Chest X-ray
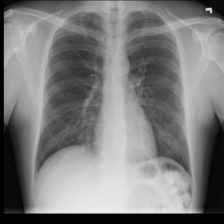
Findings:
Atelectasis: negative
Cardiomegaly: negative
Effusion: negative
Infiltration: positive
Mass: negative
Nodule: negative
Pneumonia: negative
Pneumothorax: negative
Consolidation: negative
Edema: negative
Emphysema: negative
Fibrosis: negative
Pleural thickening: negative
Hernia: negative